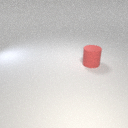
large red rubber cylinder